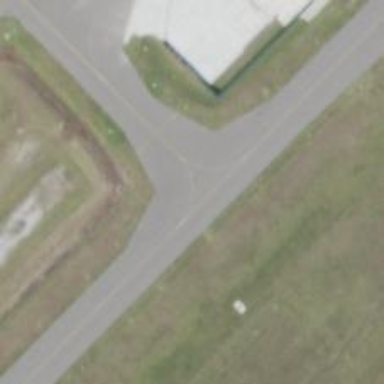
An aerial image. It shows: Image of taxiway at airport.